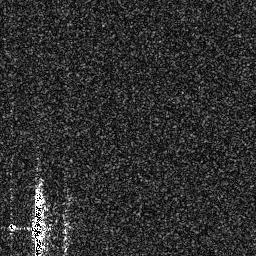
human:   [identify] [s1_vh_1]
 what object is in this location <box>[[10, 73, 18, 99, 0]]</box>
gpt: <ref>1 medium ship at the bottom left</ref>